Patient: sex F, age 56
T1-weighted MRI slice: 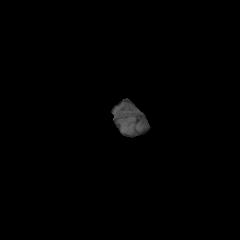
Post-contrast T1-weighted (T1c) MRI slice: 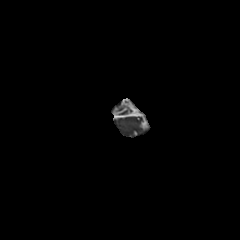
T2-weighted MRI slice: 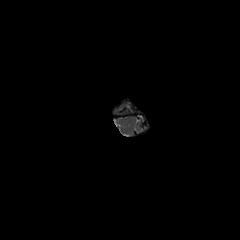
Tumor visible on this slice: no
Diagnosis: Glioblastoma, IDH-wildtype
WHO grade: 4